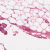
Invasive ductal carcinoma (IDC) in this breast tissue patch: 0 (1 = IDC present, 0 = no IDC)